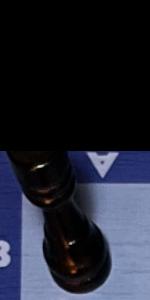
Label: Rook_Black